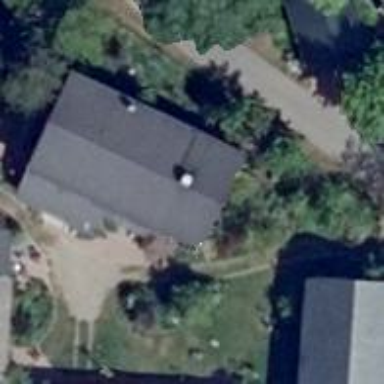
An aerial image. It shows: Building with gabled roof. The roof orientation is along the structure.